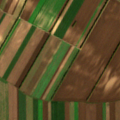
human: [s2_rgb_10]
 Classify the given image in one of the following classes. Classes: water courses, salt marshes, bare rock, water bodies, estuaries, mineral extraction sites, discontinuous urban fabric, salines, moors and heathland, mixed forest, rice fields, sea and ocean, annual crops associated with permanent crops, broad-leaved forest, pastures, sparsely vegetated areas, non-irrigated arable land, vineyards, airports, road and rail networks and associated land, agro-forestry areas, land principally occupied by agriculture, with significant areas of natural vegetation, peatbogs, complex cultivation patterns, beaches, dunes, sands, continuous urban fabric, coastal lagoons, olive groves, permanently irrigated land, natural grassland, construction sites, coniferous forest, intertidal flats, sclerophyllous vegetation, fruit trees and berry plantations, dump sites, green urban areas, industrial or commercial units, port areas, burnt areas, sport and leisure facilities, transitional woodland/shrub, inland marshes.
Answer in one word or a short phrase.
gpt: non-irrigated arable land